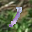
Label: 1